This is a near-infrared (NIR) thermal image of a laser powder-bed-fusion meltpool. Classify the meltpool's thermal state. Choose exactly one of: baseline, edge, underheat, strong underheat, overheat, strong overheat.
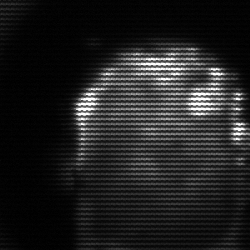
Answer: baseline